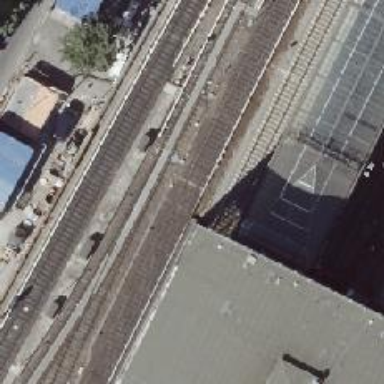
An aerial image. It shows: Viaduct bridge for light rail electrified railway.